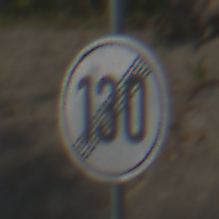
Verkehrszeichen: EndeGeschwindigkeit130
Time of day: MorningAfternoon
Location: Outdoor (Nature)
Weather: PartlyCloudy
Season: NotSpecified
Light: Natural